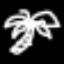
Label: palm tree